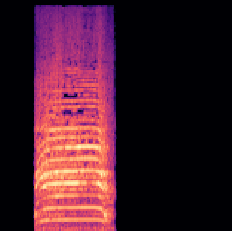
Sound class: Cow